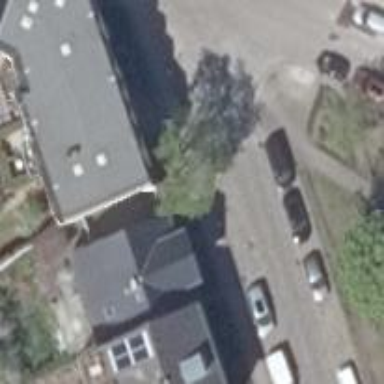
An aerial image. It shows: Apartments building with gambrel-shaped roof.